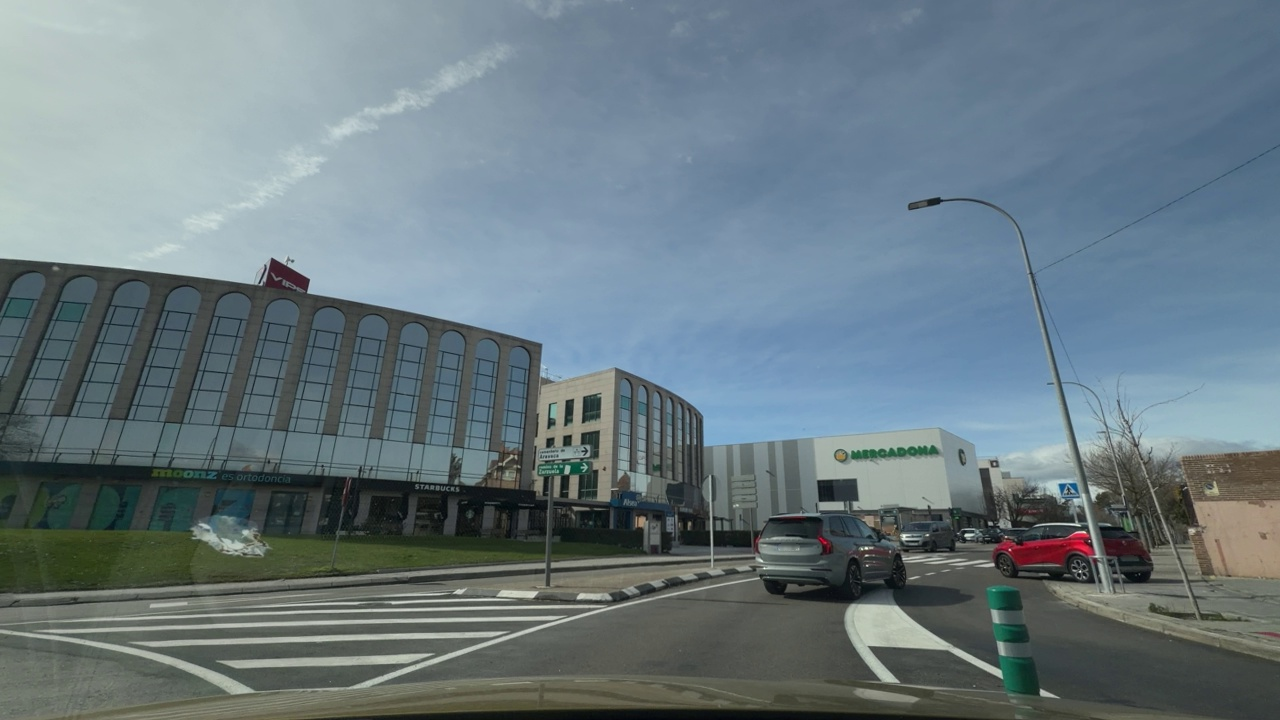
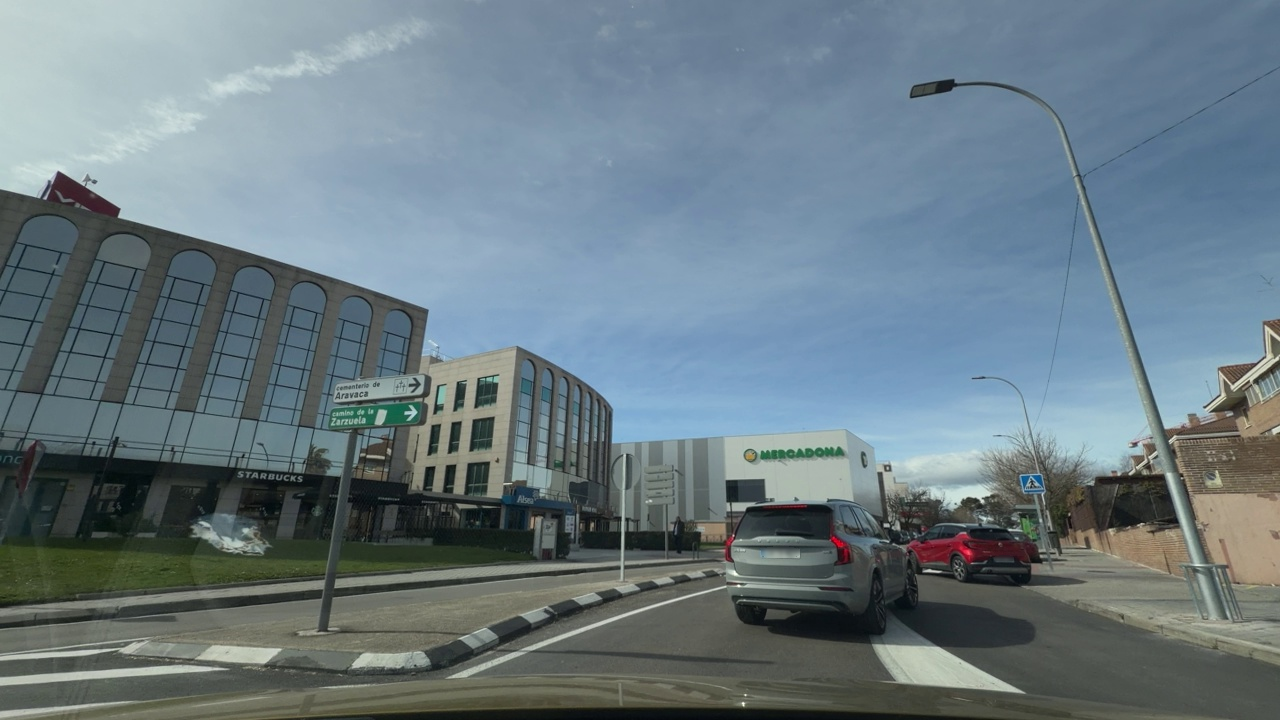
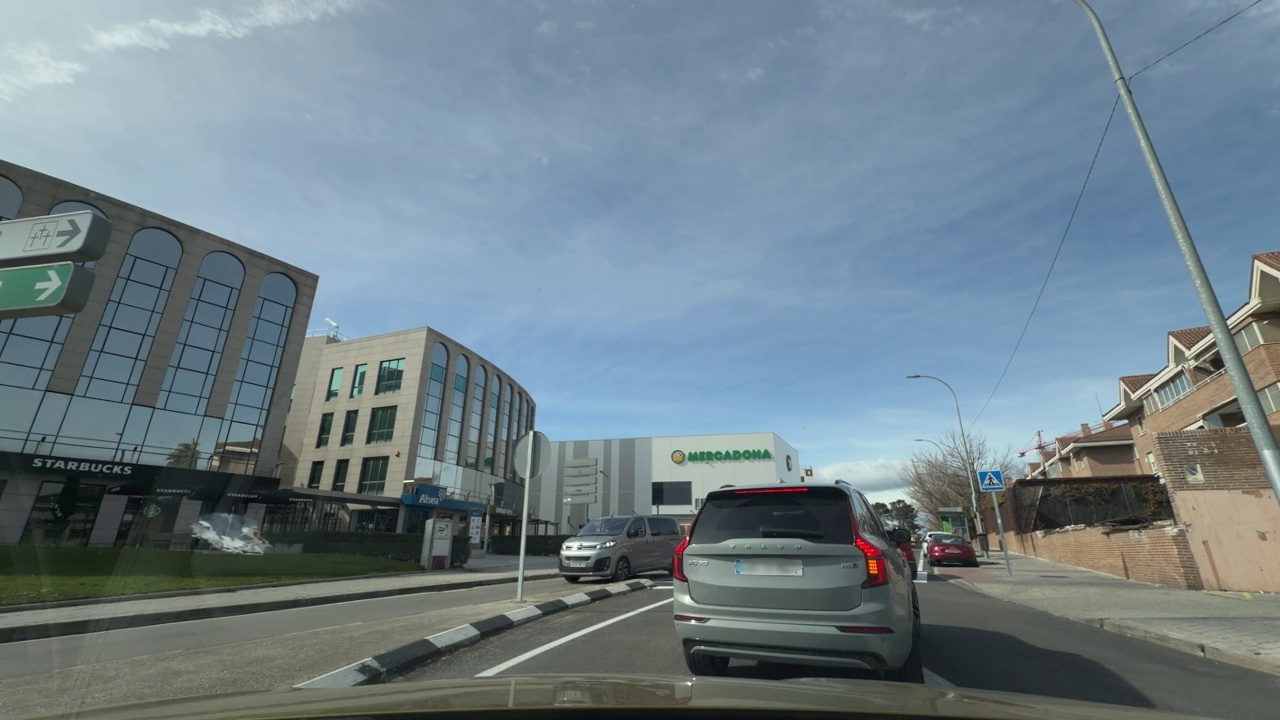
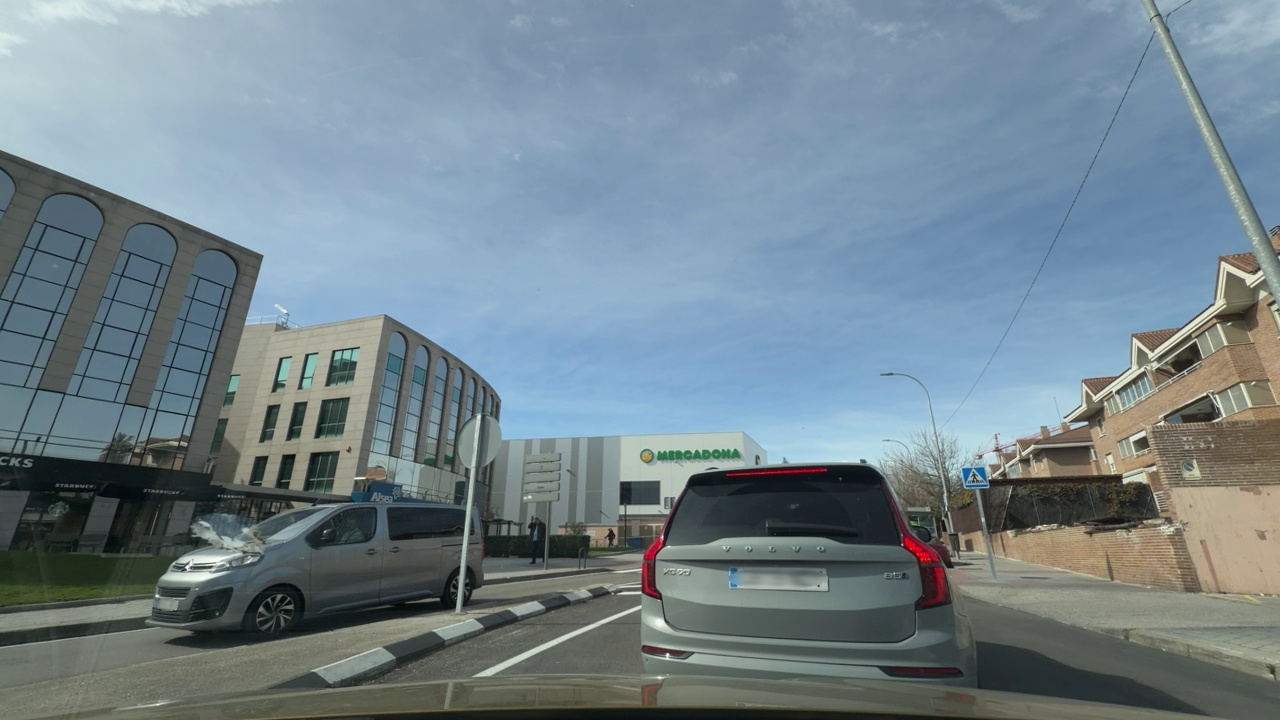
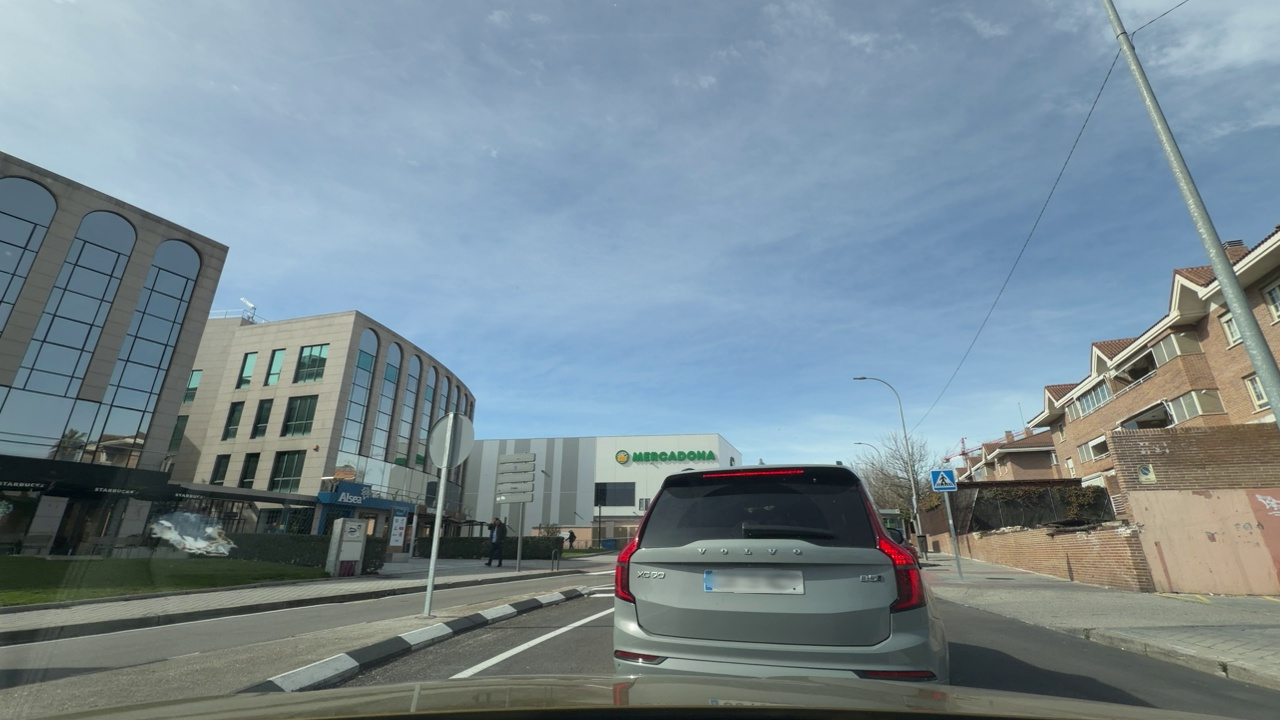
Situation: Leading braking
Question: Is there a vehicle directly ahead in the ego lane with brake lights on?
Answer: Yes
Reasoning: Ego is turning onto a street and encounters a car maneuvering with its brake lights on and stopped across the street. Ego approaches this vehicle at high speed until it stops and also comes to a halt.

Situation: Leading braking
Question: Is the distance between the ego vehicle and the vehicle ahead decreasing?
Answer: Yes
Reasoning: Ego is turning onto a street and encounters a car maneuvering with its brake lights on and stopped across the street. Ego approaches this vehicle at high speed until it stops and also comes to a halt.

Situation: Leading braking
Question: Is either the ego vehicle or the leading vehicle stationary?
Answer: Yes
Reasoning: Ego is turning onto a street and encounters a car maneuvering with its brake lights on and stopped across the street. Ego approaches this vehicle at high speed until it stops and also comes to a halt.

Situation: Leading braking
Question: Is the ego vehicle decelerating due to dense traffic or congestion ahead?
Answer: No
Reasoning: Ego is turning onto a street and encounters a car maneuvering with its brake lights on and stopped across the street. Ego approaches this vehicle at high speed until it stops and also comes to a halt.